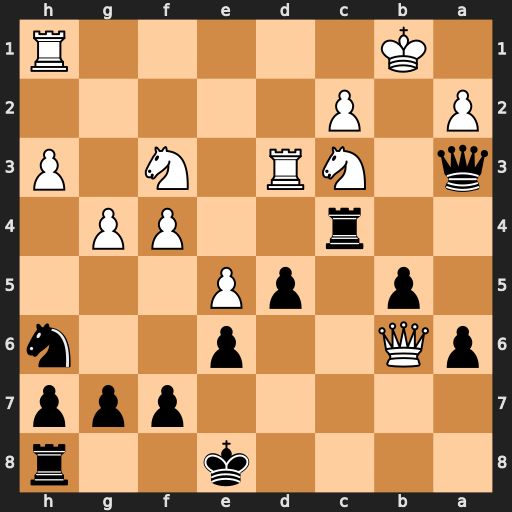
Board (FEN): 4k2r/5ppp/pQ2p2n/1p1pP3/2r2PP1/q1NR1N1P/P1P5/1K5R
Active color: b
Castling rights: k
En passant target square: -
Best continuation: Rb4+ Ka1 Qb2#